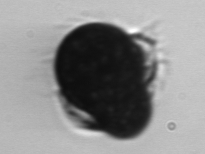
Label: Mesodinium